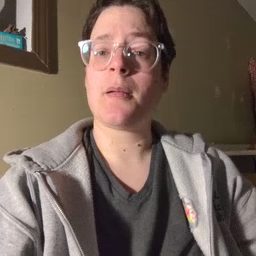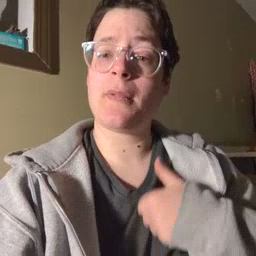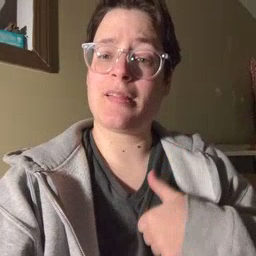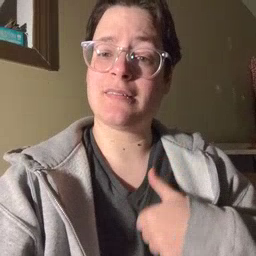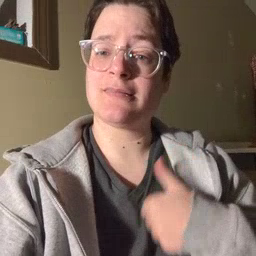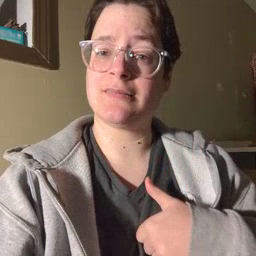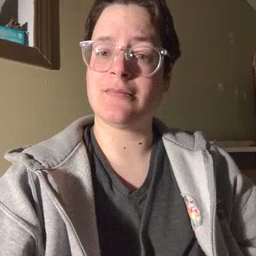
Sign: bath